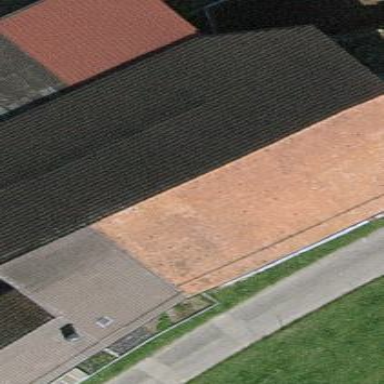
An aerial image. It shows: Rural barn.